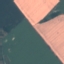
Land use / land cover: AnnualCrop